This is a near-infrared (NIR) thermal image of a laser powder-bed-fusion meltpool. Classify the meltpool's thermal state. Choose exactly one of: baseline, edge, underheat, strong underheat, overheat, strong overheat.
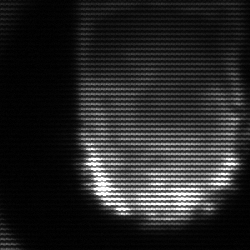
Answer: baseline